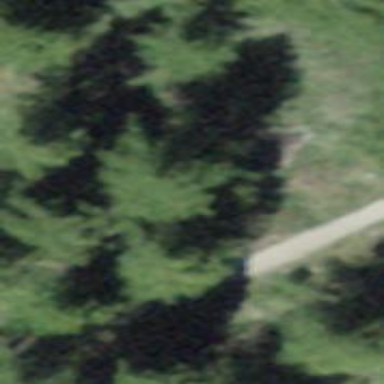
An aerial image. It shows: Unpaved path.